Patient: sex F, age 54
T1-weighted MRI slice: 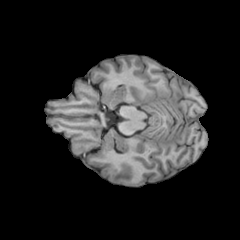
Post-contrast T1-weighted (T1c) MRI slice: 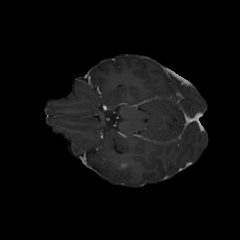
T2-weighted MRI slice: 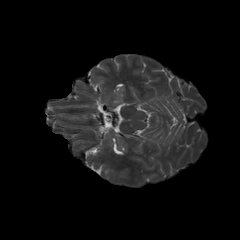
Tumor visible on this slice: yes
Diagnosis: Glioblastoma, IDH-wildtype
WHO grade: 4